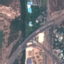
Land use / land cover: Highway